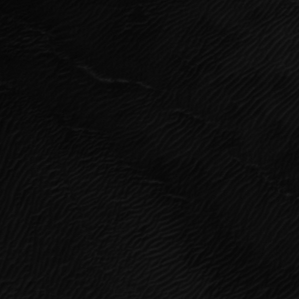
Label: frost